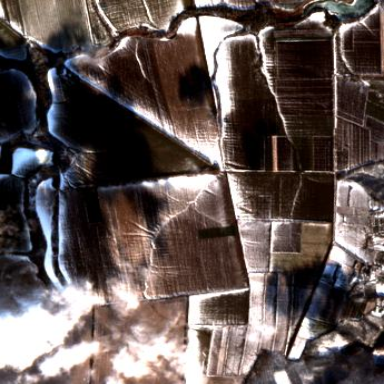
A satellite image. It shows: Picturesque farmland scene.